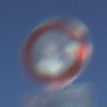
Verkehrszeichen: VerbotFahrzeugeAllerArt
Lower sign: BesondereFahrzeugeUndTransportgueter11
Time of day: MorningAfternoon
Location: Outdoor (Nature)
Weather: PartlyCloudy
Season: NotSpecified
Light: Natural